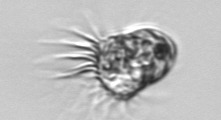
Label: Leegaardiella_ovalis